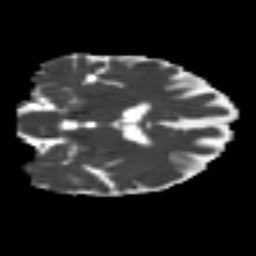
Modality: MD
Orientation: coronal
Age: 72
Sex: female
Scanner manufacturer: siemens
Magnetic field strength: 3 T
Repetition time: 4.987 s
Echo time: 0.0792 s